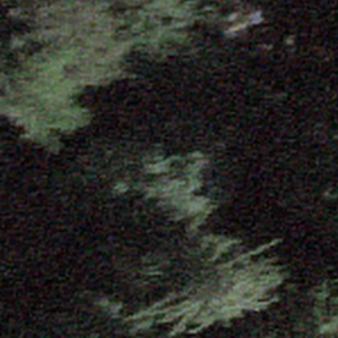
Label: other